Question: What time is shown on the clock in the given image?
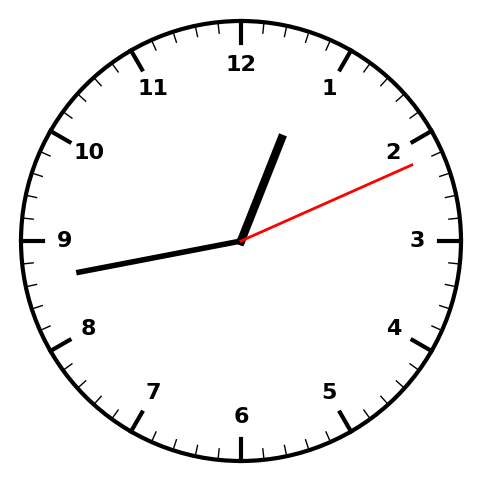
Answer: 12:43:11